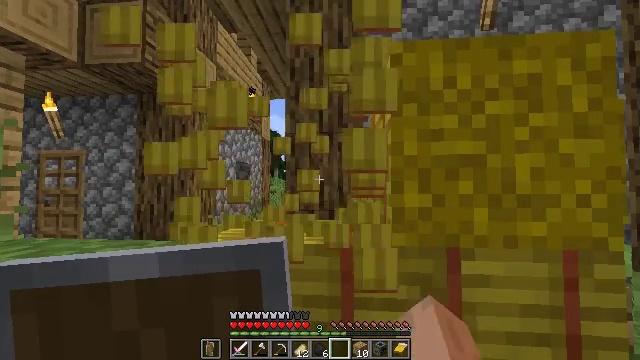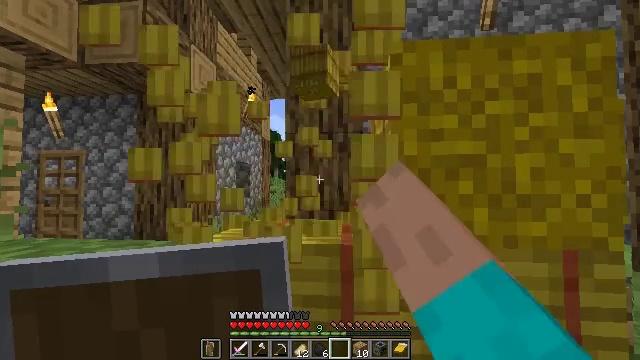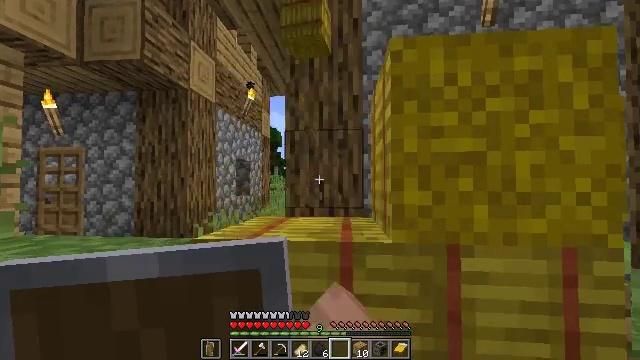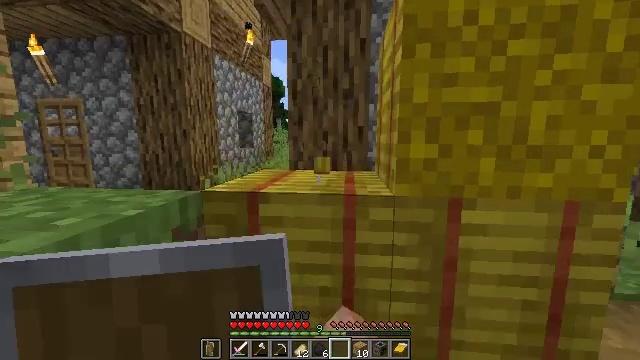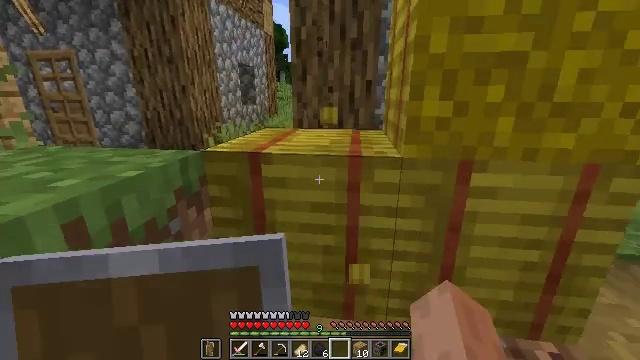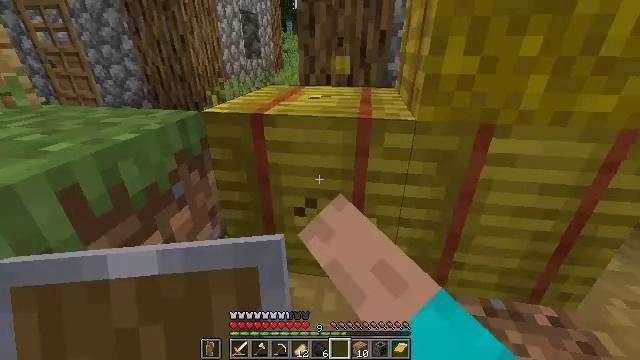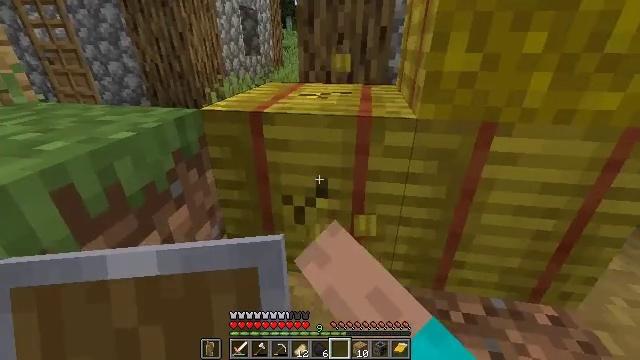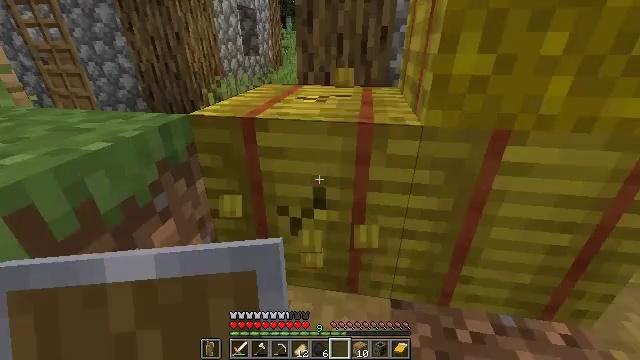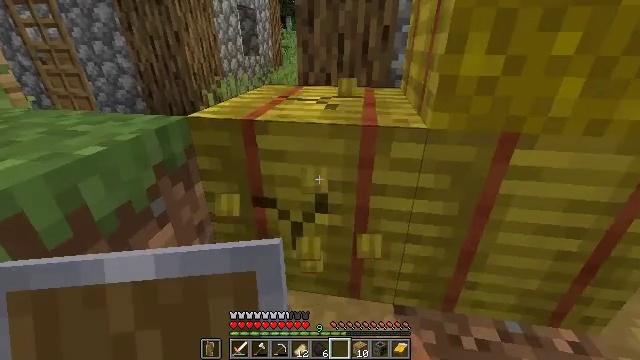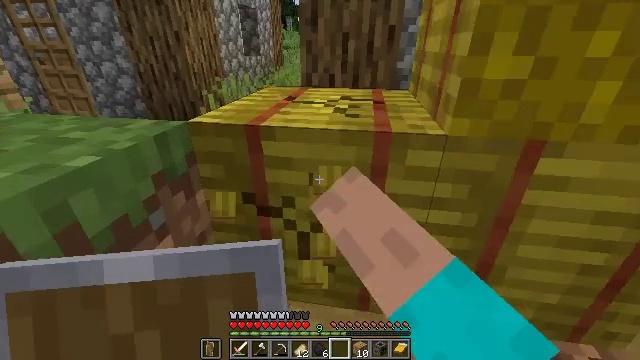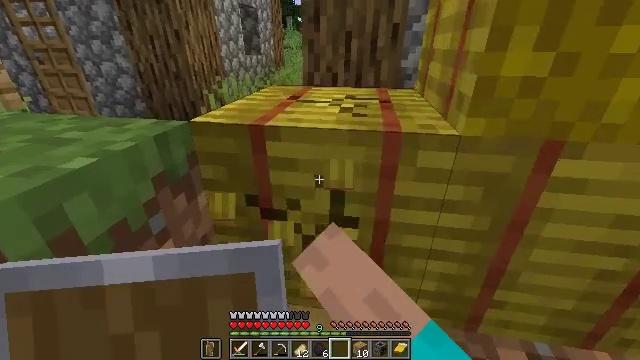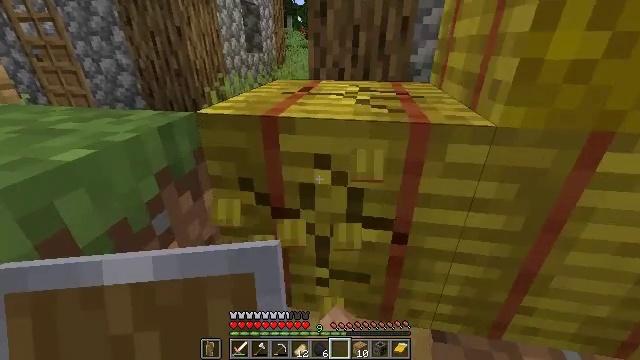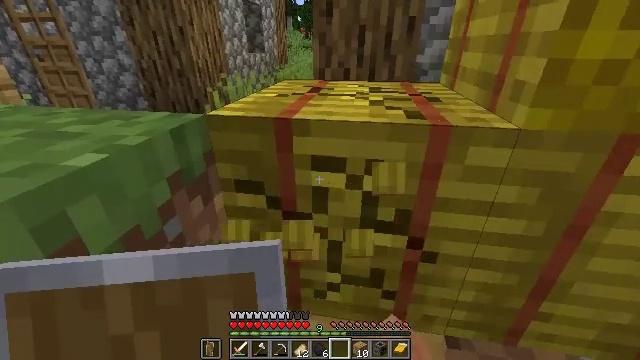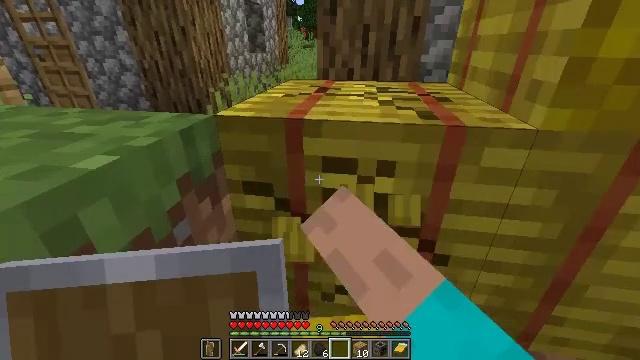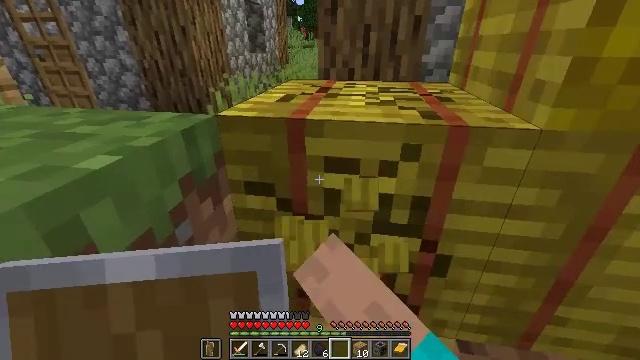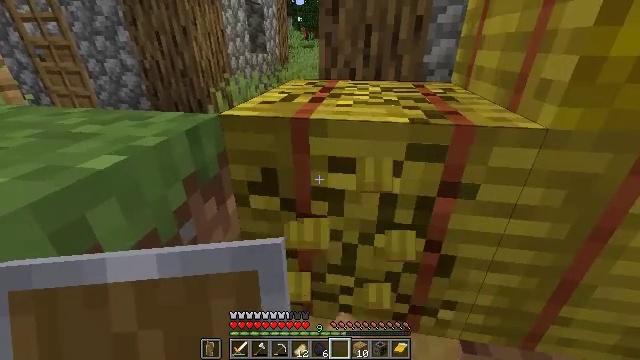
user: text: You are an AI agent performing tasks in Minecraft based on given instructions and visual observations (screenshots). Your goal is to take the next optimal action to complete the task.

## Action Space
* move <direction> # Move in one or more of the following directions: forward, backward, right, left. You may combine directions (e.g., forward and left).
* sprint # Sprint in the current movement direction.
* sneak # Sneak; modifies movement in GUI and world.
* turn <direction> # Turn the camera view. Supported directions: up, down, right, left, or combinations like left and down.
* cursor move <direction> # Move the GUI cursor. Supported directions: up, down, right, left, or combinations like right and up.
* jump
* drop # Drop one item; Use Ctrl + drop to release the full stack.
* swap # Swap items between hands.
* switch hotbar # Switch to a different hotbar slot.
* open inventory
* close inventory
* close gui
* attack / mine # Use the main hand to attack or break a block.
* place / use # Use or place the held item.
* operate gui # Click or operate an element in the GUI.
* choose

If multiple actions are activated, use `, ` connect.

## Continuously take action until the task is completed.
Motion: motion action
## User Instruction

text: Mine a hay block from the field.
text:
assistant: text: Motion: sneak, attack / mine
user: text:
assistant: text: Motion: sneak, attack / mine
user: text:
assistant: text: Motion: move forward, sneak, turn down, attack / mine
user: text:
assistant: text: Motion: move forward, sneak, turn left and down, attack / mine
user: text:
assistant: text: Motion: move forward, sneak, turn left and down, attack / mine
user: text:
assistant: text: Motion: move forward, sneak, attack / mine
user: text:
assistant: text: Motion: move forward, sneak, attack / mine
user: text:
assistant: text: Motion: move forward and move left, sneak, attack / mine
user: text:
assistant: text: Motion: move forward and move left, sneak, attack / mine
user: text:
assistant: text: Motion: move forward and move left, sneak, attack / mine
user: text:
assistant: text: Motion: move left, sneak, attack / mine
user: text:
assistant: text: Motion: sneak, attack / mine
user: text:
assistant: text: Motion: sneak, attack / mine
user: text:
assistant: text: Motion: sneak, attack / mine
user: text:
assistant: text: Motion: sneak, attack / mine
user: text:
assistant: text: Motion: sneak, attack / mine
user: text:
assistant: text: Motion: sneak, attack / mine
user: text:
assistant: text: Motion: sneak, attack / mine
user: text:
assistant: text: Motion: sneak, attack / mine
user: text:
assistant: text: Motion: sneak, attack / mine
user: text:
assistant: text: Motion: sneak, turn right and down, attack / mine
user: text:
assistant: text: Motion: sneak, turn right and down, attack / mine
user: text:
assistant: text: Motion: sneak, turn right, attack / mine
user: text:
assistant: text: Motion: sneak, turn right, attack / mine
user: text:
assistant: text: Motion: sneak, attack / mine
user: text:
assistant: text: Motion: sneak, attack / mine
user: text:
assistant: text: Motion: sneak, attack / mine
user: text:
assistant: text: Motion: sneak, attack / mine
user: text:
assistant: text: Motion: sneak, attack / mine
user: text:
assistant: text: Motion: sneak, attack / mine